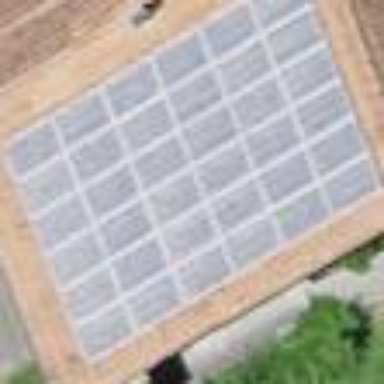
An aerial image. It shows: Solar power generator.